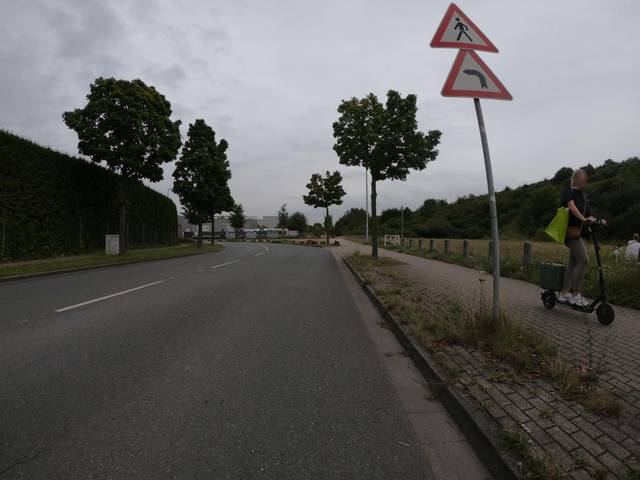
Region: Germany
Coordinates: 51.532, 6.977